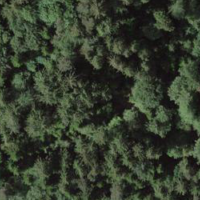
EUNIS habitat code: 43
Species observed at this site:
Pernis apivorus